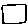
Label: square